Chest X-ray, PA view. Patient: 64 years old, sex M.
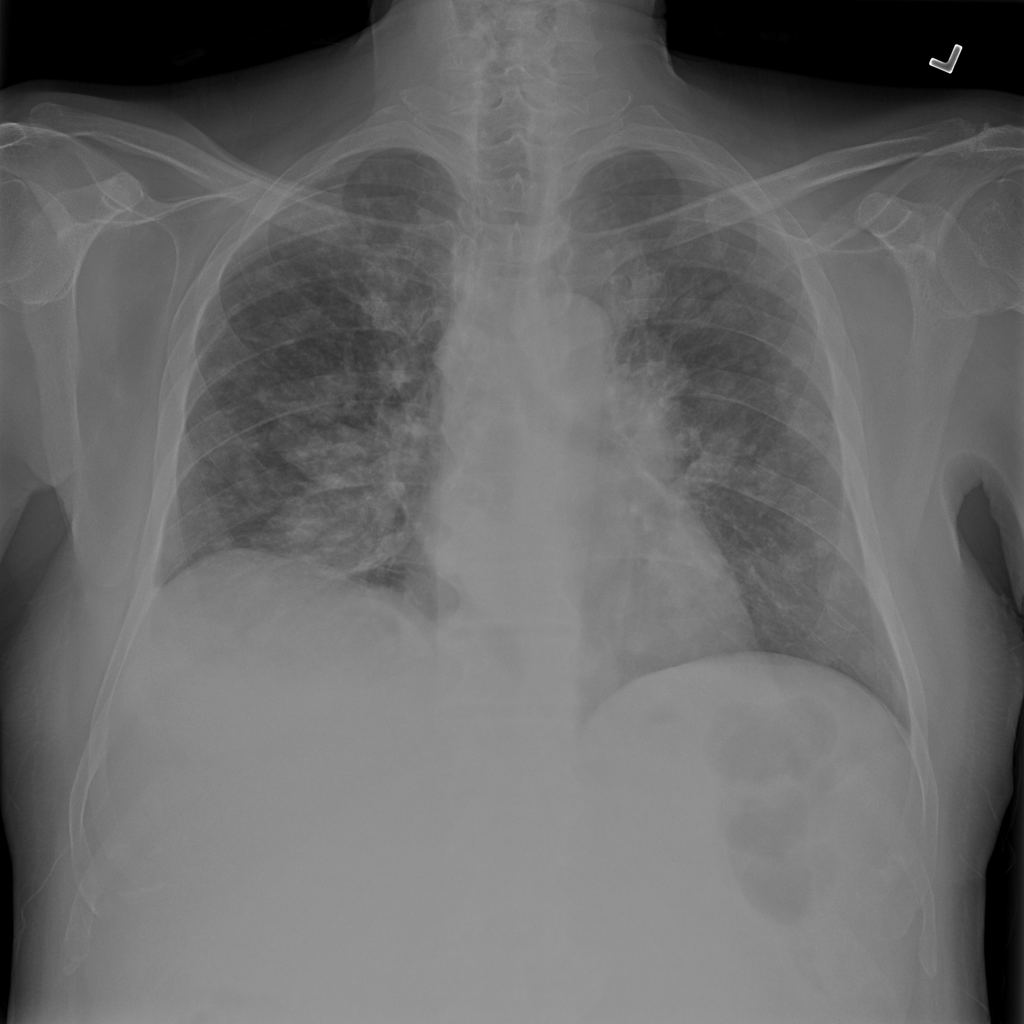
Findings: No Finding